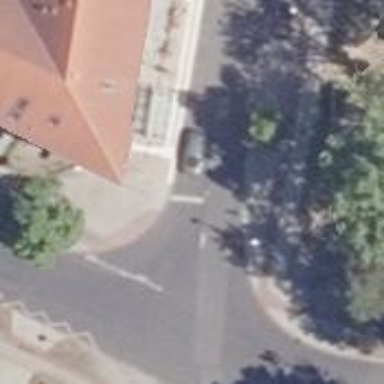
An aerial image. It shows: Bus stop with shelter.